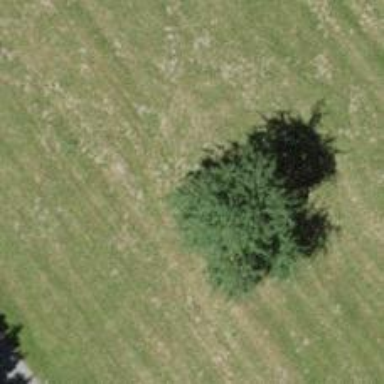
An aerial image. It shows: Broadleaved tree in natural setting.